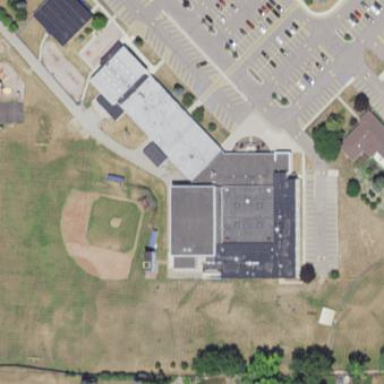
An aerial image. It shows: School.